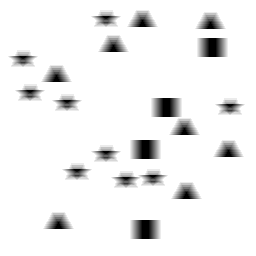
Squares: 4
Triangles: 8
Stars: 9
Total shapes: 21